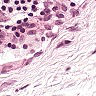
Metastatic tissue present: no